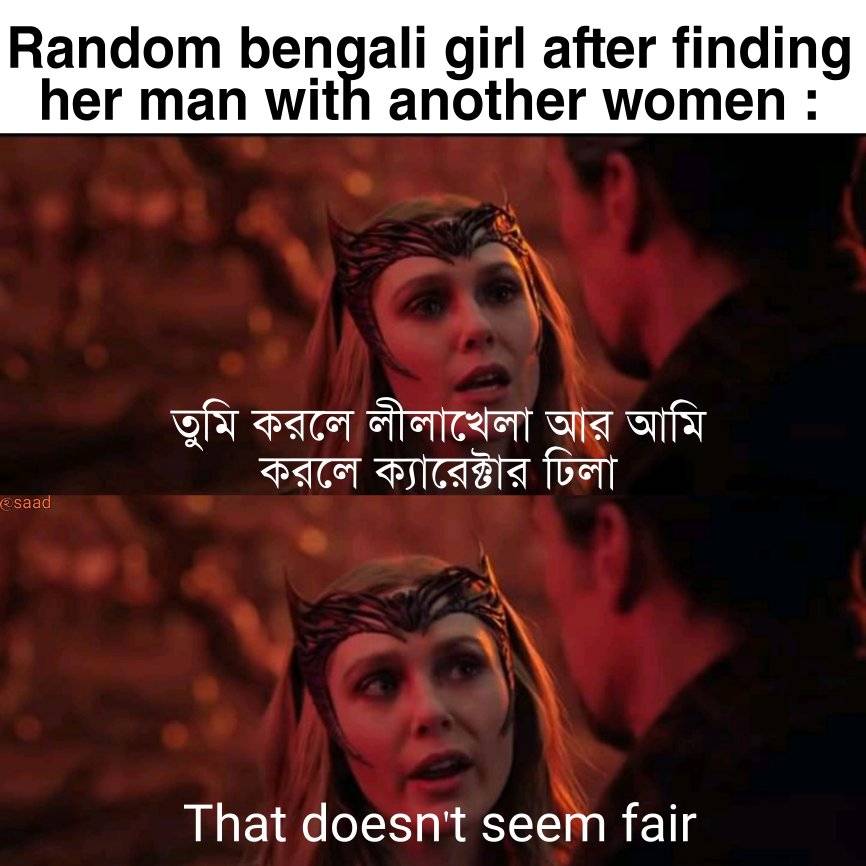
Caption: Random bengali girl after finding her man with another women :   তুমি করলে লীলাখেলা আর আমি করলে ক্যারেক্টার ঢিলা    That doesn't seem fair
Label: hate